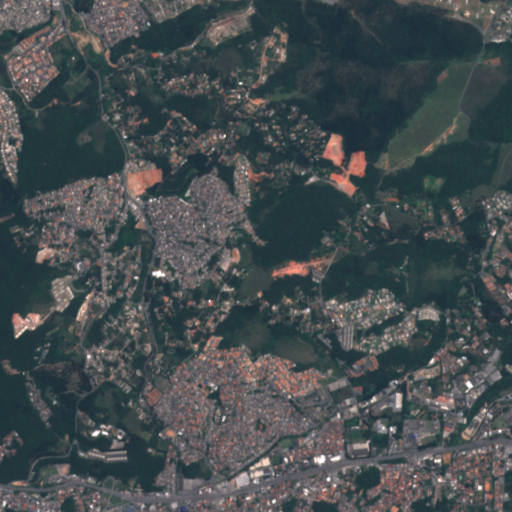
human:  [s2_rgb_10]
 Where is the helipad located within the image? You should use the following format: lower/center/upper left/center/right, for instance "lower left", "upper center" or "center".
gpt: The helipad is located in the lower right of the image.
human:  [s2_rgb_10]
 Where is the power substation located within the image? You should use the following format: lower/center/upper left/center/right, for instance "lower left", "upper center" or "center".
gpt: The power substation is located in the upper of the image.
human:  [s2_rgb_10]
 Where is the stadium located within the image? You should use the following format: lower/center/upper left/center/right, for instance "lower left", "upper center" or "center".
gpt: The stadium is located in the lower left of the image.
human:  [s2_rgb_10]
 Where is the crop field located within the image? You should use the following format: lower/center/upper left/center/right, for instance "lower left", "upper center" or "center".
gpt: There is no crop field in the image.